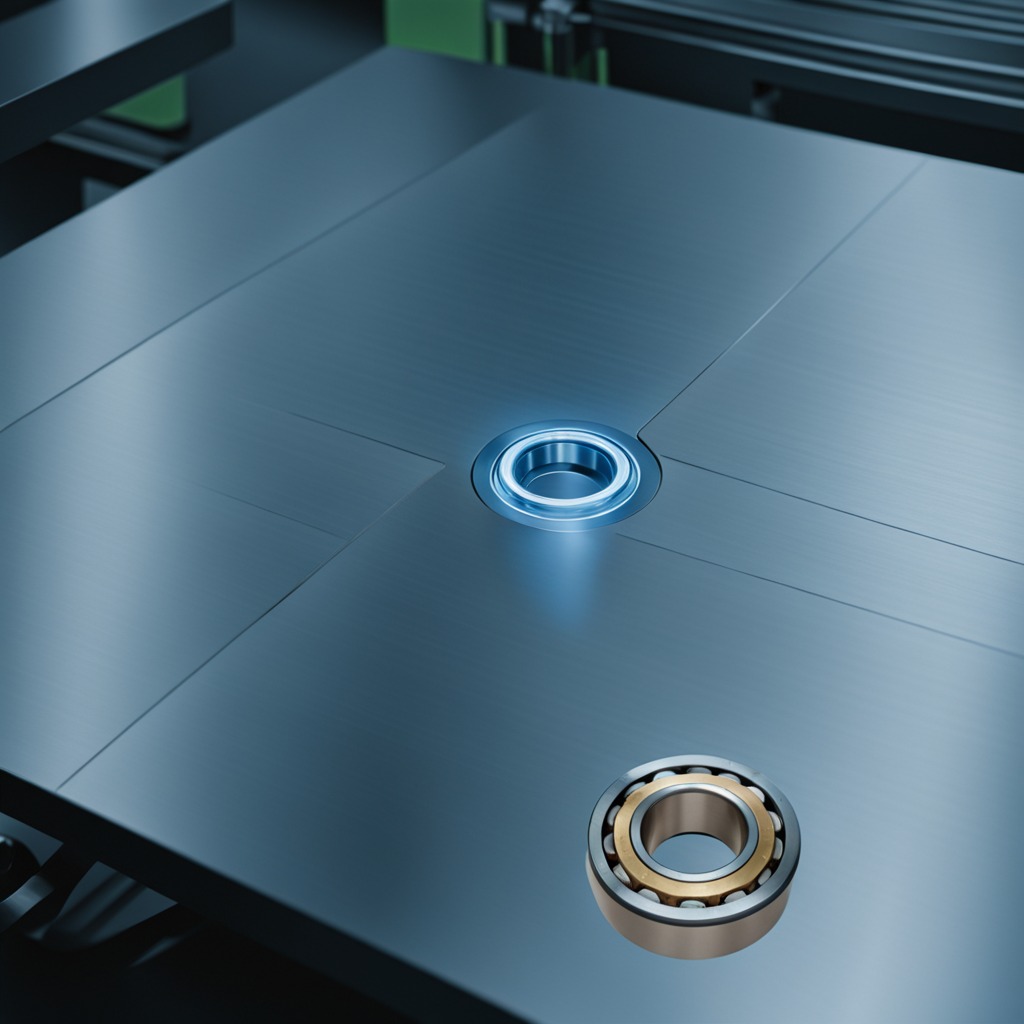
A ball bearing is lying on a metal table in a machine shop under fluorescent lights.